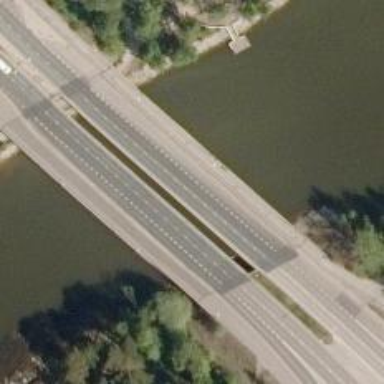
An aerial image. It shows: Primary highway on asphalt bridge.